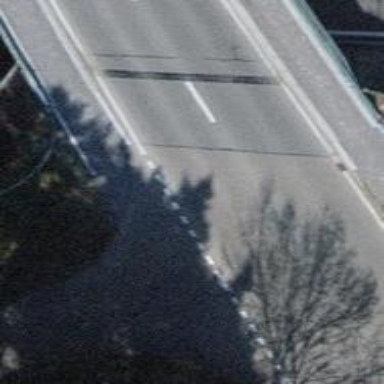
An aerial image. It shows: Tertiary road on asphalt surface on bridge.